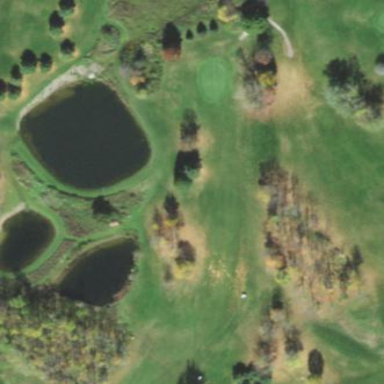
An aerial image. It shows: Scenic golf fairway.